Interaction volume radius: 10 \u00c5
Interaction volume height: 20 \u00c5
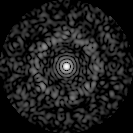
Disorder parameter: 0.8305